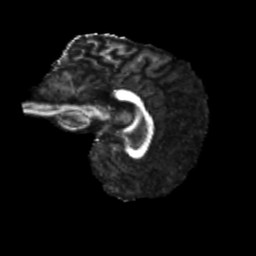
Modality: FA
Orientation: sagittal
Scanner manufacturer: siemens
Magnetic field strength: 3 T
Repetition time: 4 s
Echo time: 0.0594 s